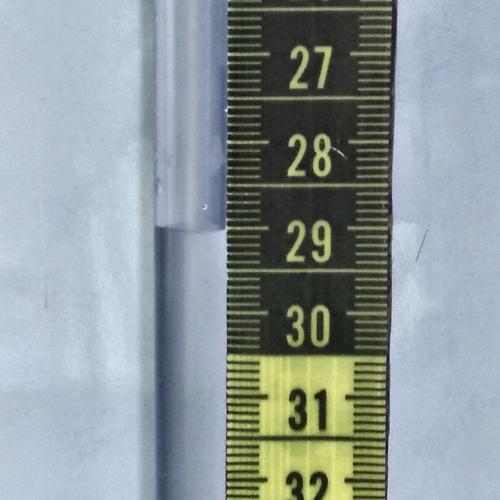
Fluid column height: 29.0 cm